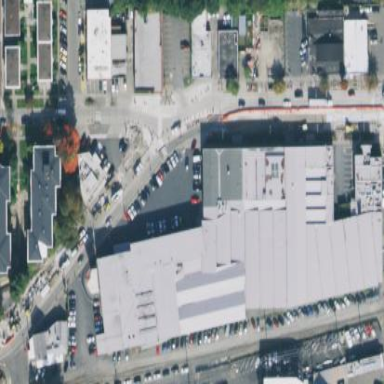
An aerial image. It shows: Retail area.